Interaction volume radius: 5 \u00c5
Interaction volume height: 40 \u00c5
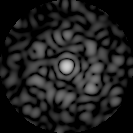
Disorder parameter: 0.81